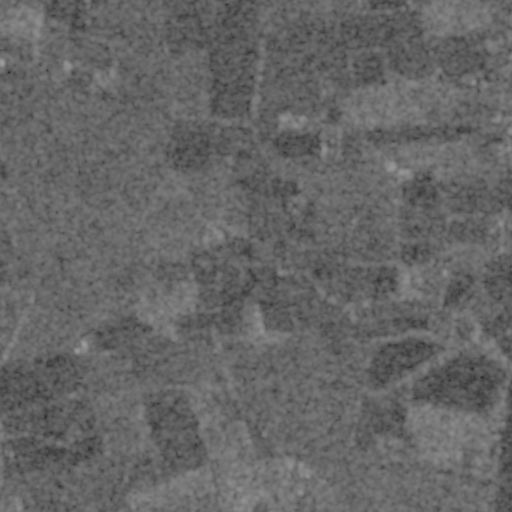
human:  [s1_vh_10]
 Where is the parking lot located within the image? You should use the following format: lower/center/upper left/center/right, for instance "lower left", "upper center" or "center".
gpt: The parking lot is located in the upper left of the image.
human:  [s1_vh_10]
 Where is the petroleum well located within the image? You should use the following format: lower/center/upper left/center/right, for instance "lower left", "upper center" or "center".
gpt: The petroleum well is located in the upper right of the image.
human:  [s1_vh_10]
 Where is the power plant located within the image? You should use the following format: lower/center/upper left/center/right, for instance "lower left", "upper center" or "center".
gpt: There is no power plant in the image.

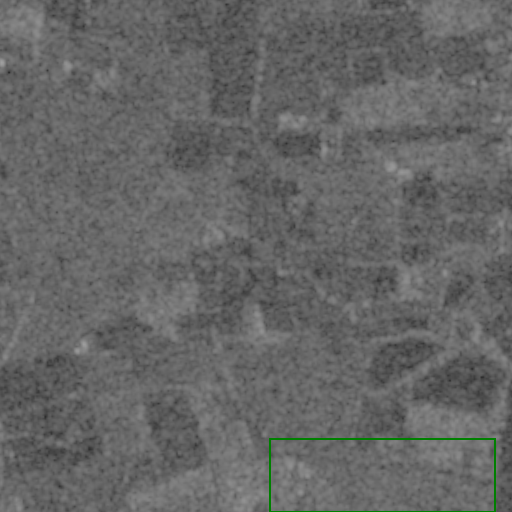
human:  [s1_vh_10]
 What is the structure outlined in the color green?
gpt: The structure outlined in green is a crop field.
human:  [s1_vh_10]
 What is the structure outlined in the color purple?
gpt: There is no purple outline.